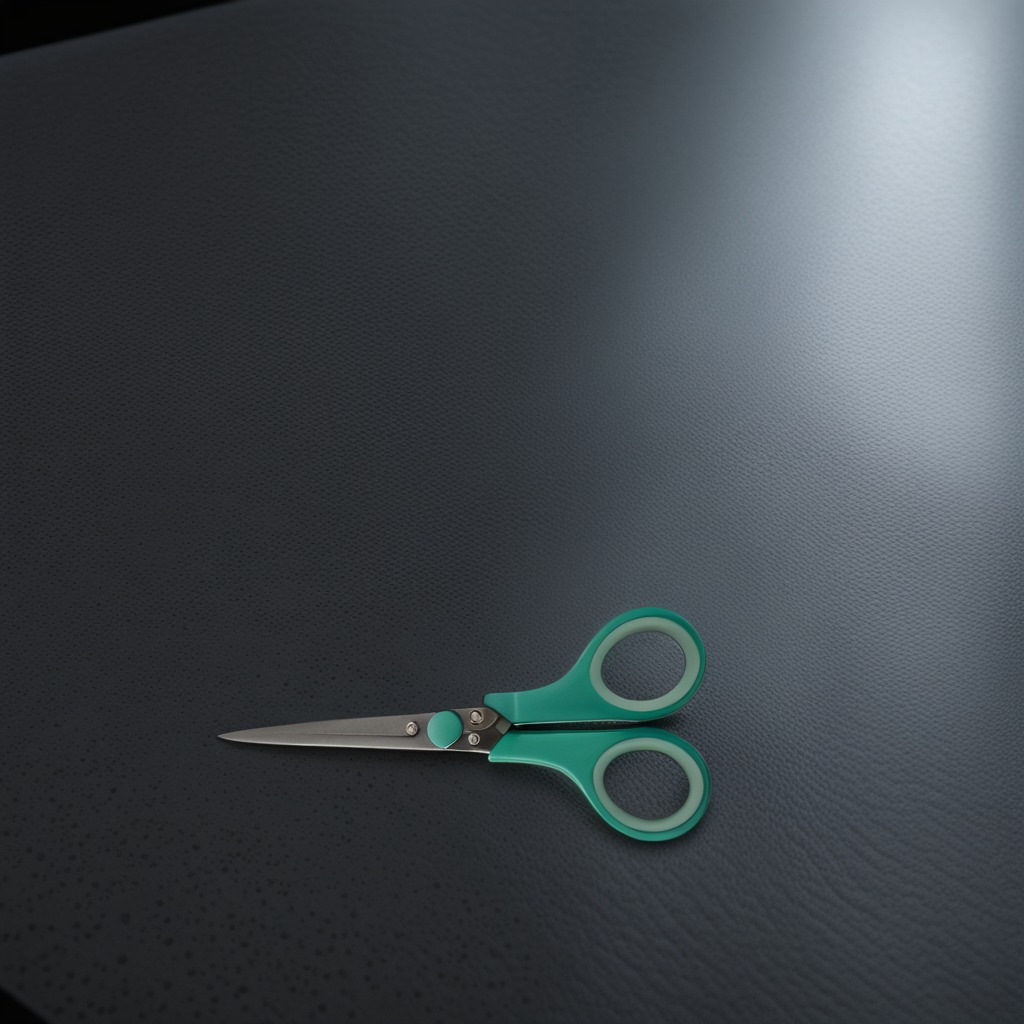
A scissor lying on a clean granite table inside a workshop at night